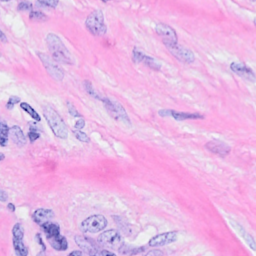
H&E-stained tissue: Breast